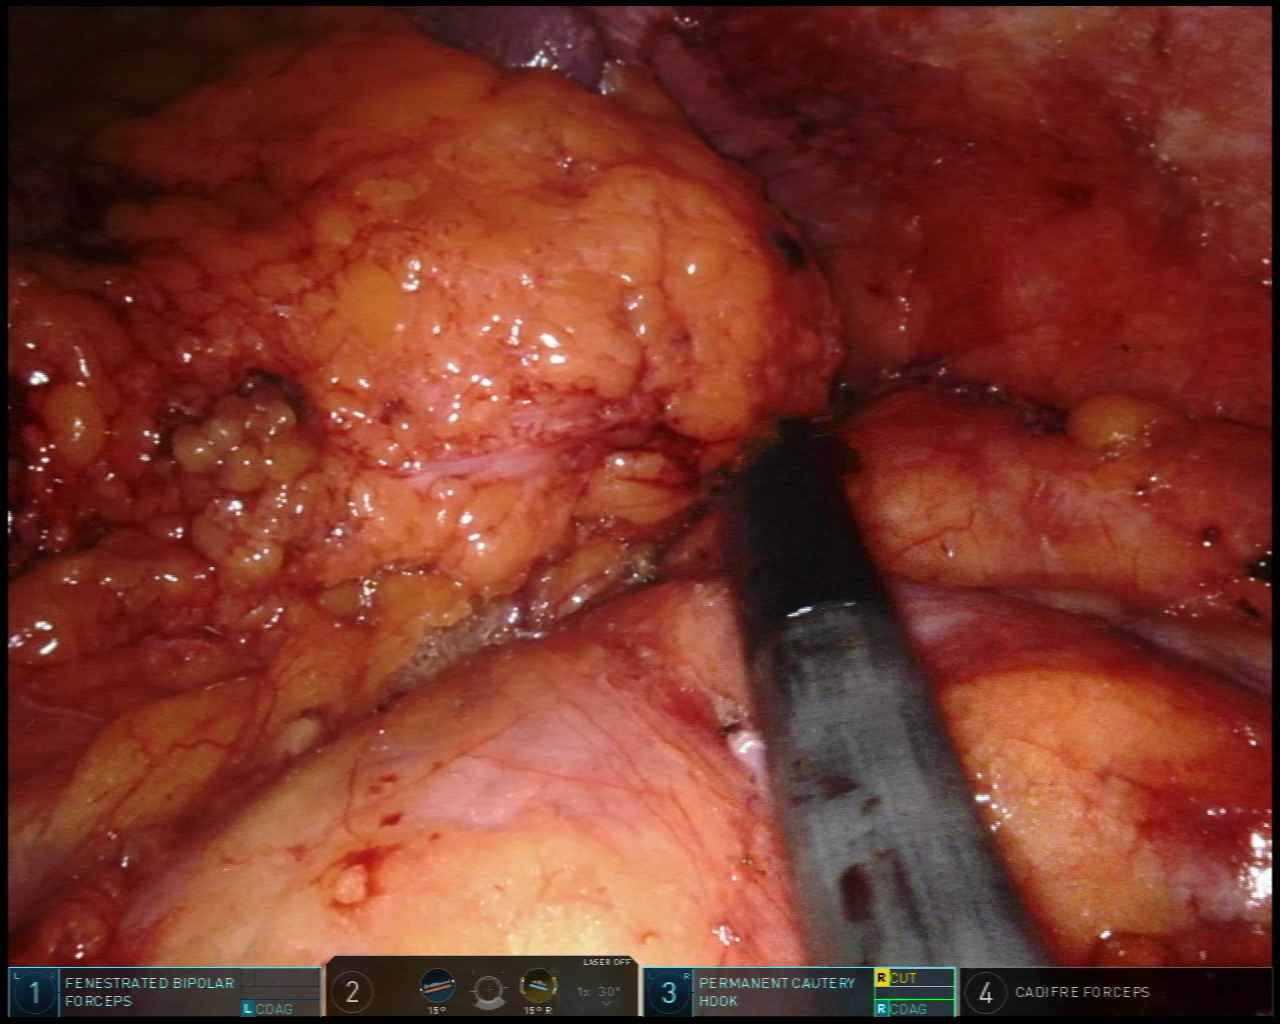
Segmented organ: spleen
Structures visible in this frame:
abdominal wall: yes
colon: yes
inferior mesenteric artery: no
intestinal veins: no
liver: no
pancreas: no
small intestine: no
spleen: yes
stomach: no
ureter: no
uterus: no
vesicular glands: no